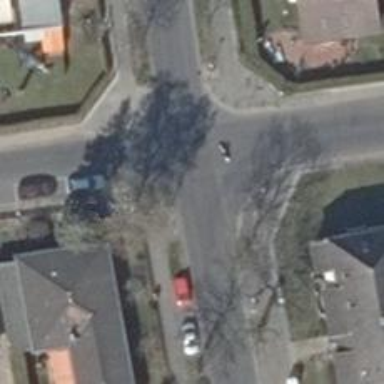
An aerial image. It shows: Unmarked road crossing.